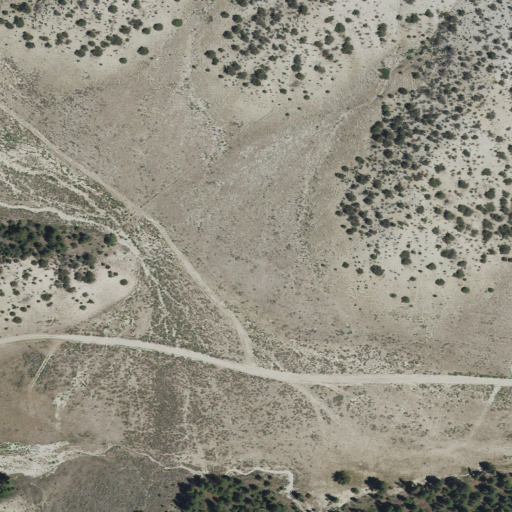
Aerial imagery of valley in Utah named Y Canyon containing shrub, evergreen forest, open development, low intensity development, and medium intensity development